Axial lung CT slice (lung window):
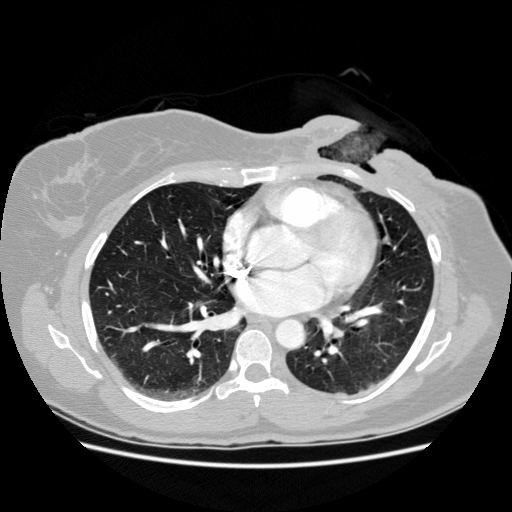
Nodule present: no